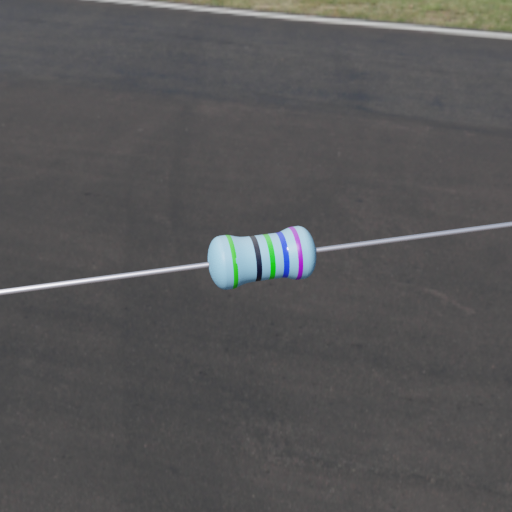
Resistor colour bands (in order): green, black, green, blue, violet